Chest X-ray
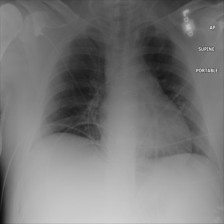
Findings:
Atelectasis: negative
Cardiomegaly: negative
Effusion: negative
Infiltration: negative
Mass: negative
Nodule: negative
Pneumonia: negative
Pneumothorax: negative
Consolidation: negative
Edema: negative
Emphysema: negative
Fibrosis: negative
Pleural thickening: negative
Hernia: negative